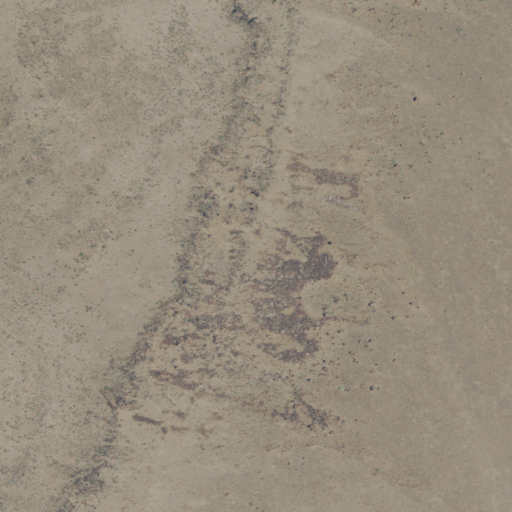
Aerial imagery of ridge(s) in Oregon named Corporation Rim containing shrub and grassland